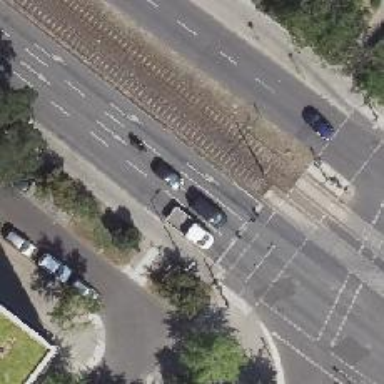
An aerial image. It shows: Secondary road with asphalt surface and cycle track on the right side. It is dual carriageway.